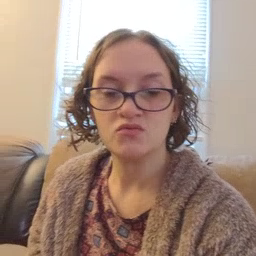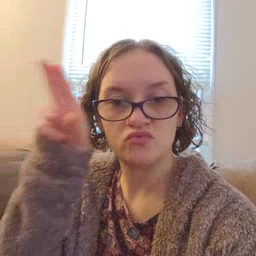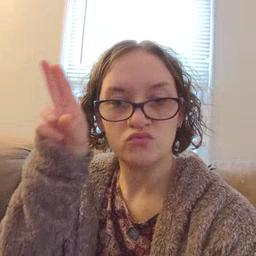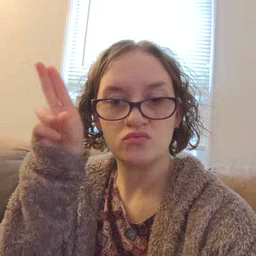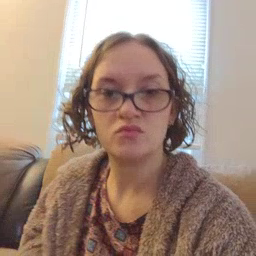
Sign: uncle